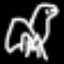
Label: frog